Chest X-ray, PA view. Patient: 36 years old, sex F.
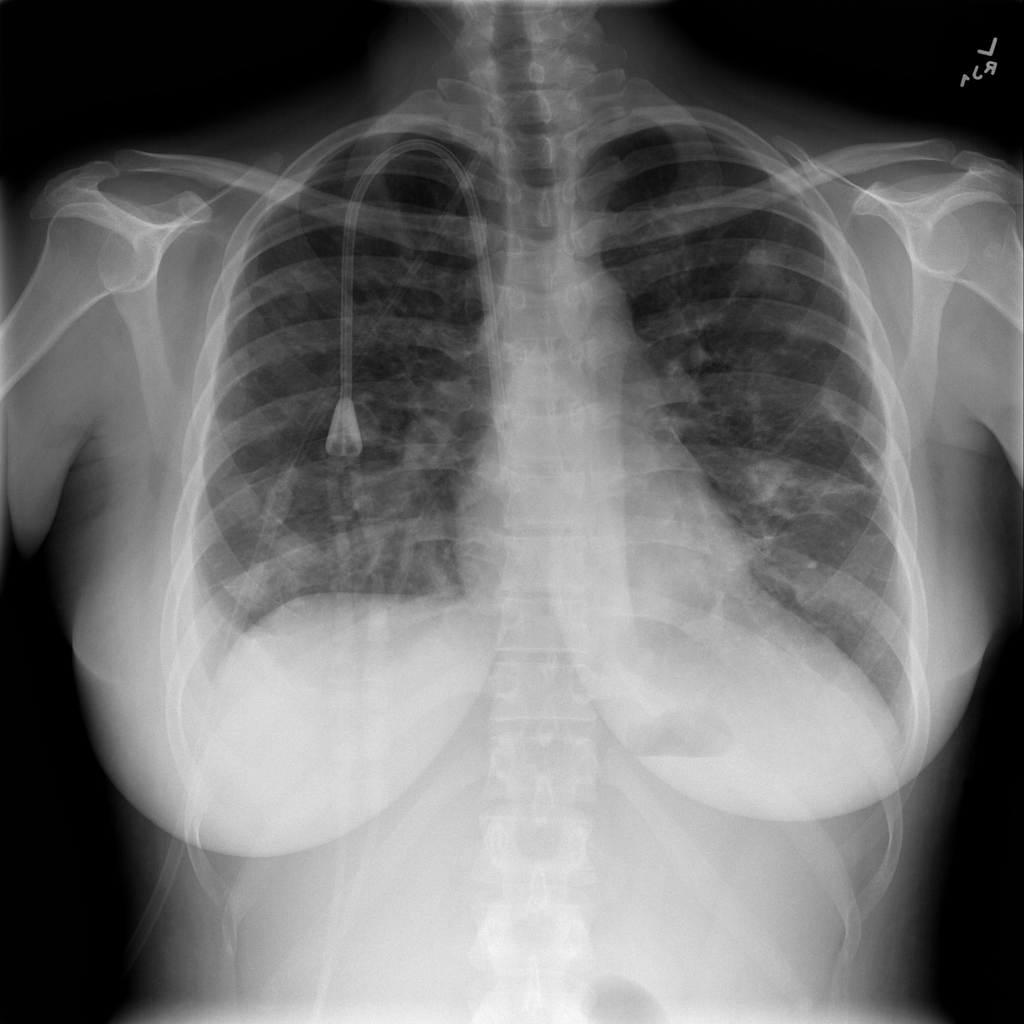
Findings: Effusion, Nodule